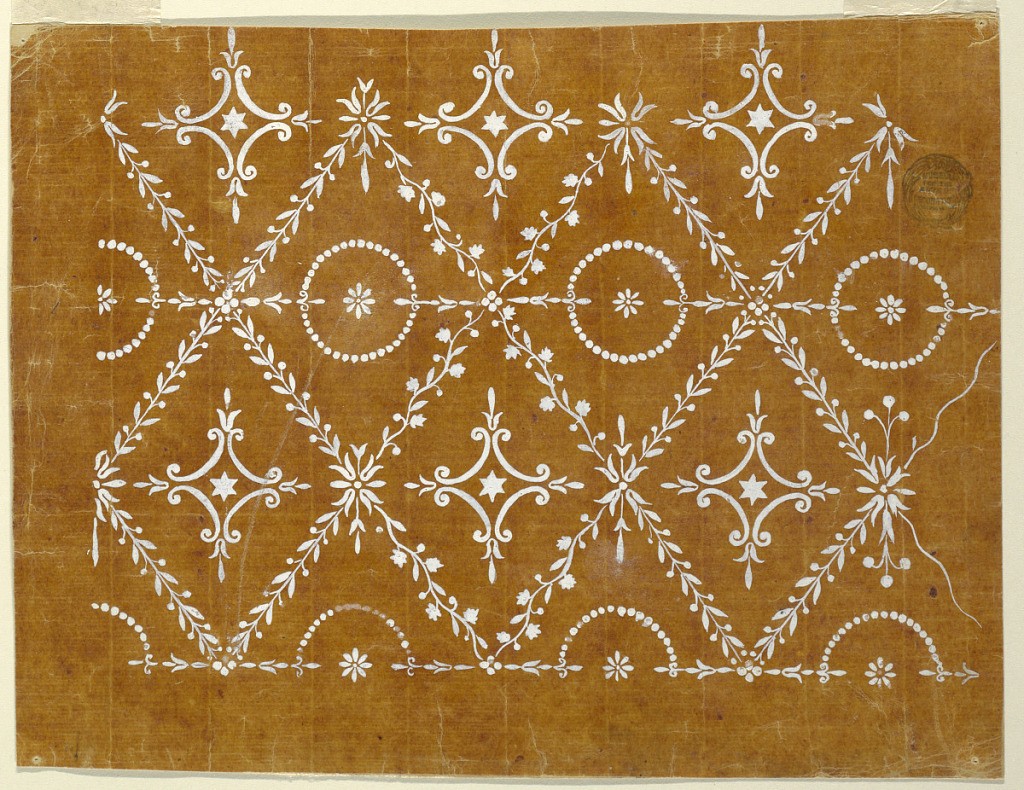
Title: Floral field and border
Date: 1780–1815
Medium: White on glazed paper
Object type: Drawing
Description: Horizontal rectangle. Lozenge scheme. The lozenges are formed alternatively by laurel stems and by undulating boughs with leaves and seeds in each first and third row, those in the second rows formed by either kind correspondingly. Stars in scroll lozenges are shown in the center of the first group of lozenges, rosettes in bead circles in those of the second group.